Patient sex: M
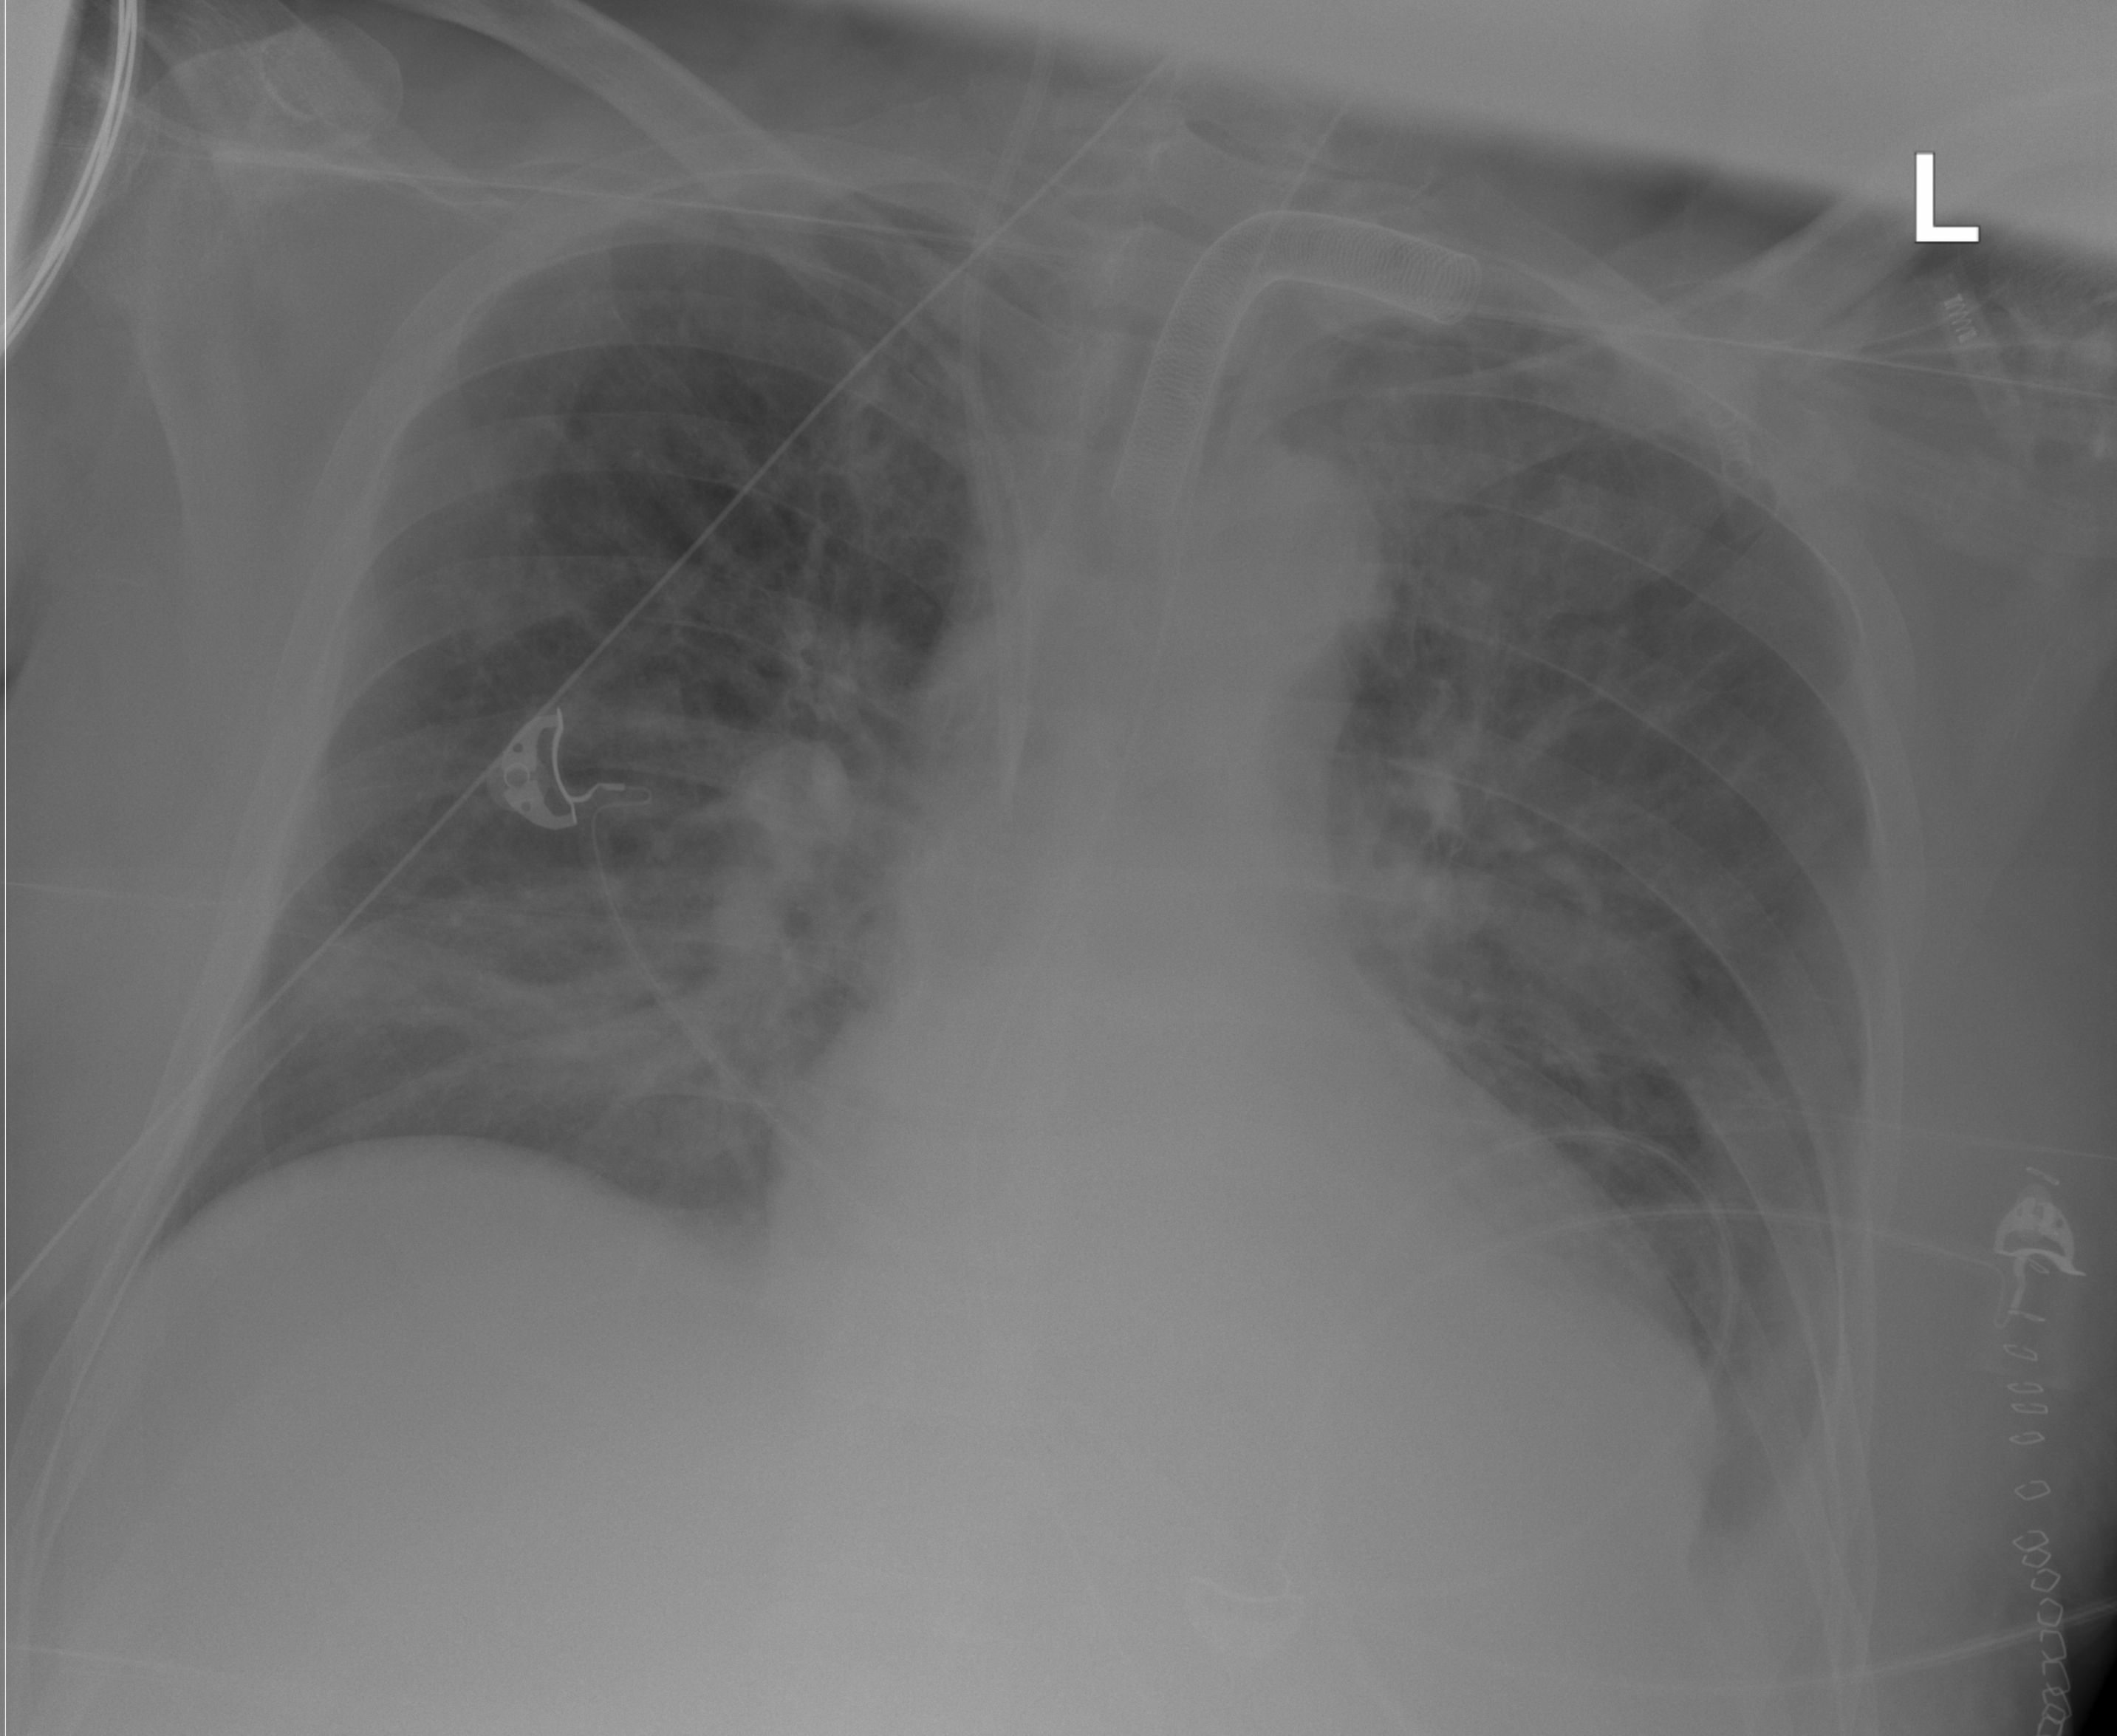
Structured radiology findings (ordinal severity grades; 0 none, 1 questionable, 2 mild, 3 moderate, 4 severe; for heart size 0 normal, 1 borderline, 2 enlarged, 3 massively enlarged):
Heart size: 1
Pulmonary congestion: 2
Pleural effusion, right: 0
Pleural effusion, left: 2
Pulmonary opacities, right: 2
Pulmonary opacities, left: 2
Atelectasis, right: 0
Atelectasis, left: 0